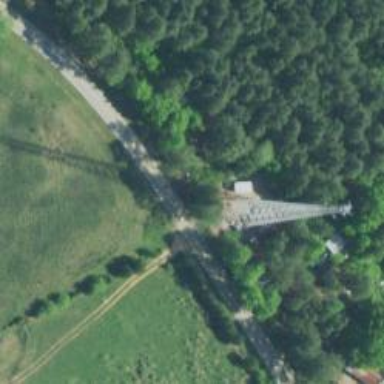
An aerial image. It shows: Mast tower used for communication.